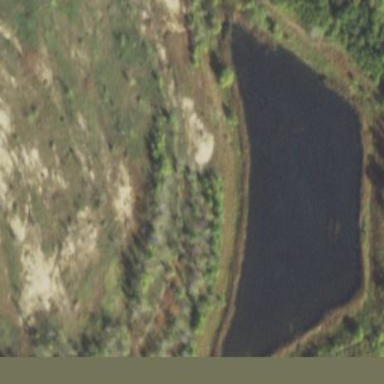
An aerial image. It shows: Retention pond that serves as water reservoir.